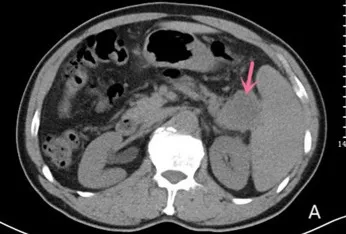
Computed tomography Imaging Computed tomography scan showing a mixed solid and cystic hypodense mass in the tail of the pancreas measuring 35 x 37 mm in the maximum diameter.
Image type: radiology (ct)